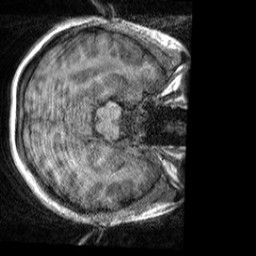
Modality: T1w
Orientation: axial
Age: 22
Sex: female
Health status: healthy
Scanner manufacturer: siemens
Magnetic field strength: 3 T
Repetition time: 2 s
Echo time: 0.00232 s